Aerial crown-view tile of a tropical tree (Barro Colorado Island, Panama), acquired 20240611:
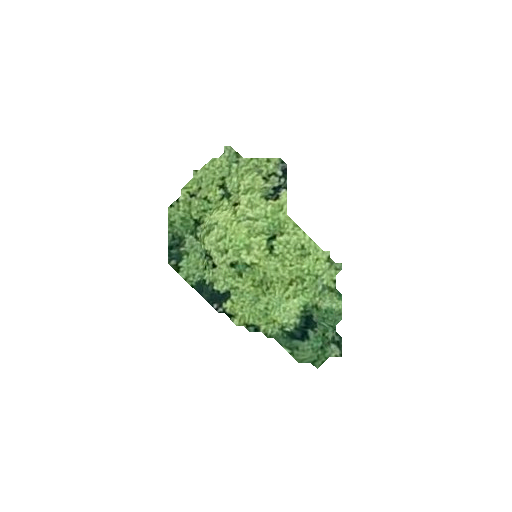
Species: Luehea seemannii
GBIF accepted scientific name: Luehea seemannii
Crown area: 36.536 m²